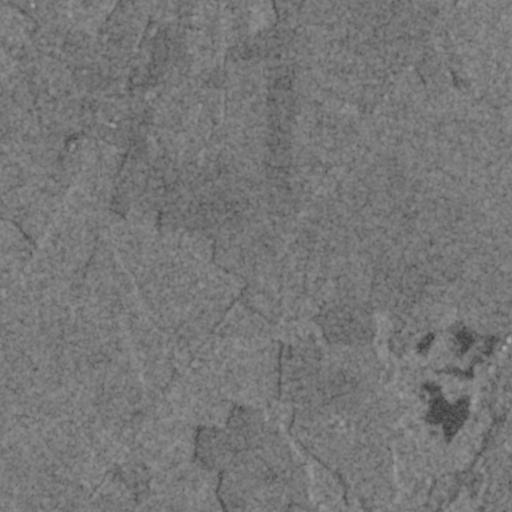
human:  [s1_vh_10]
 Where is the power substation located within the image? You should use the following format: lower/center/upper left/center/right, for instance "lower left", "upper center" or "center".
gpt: The power substation is located in the center of the image.
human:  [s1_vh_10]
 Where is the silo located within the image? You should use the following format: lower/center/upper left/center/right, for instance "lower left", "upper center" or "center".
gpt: The silo is located in the upper left of the image.
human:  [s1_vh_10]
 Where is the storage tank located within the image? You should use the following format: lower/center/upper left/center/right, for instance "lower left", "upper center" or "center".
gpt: The storage tank is located in the lower right of the image.
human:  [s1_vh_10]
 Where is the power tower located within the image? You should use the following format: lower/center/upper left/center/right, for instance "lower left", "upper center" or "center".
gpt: There is no power tower in the image.

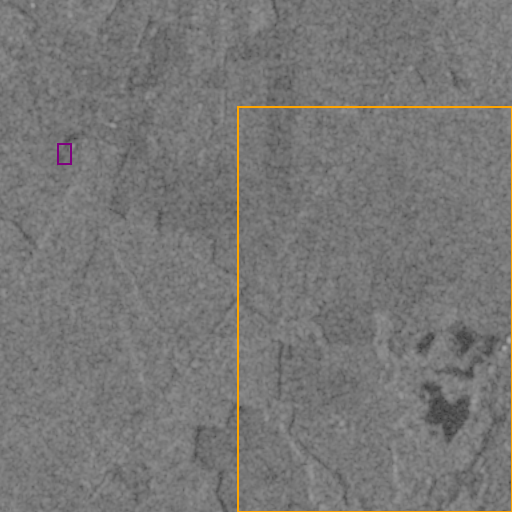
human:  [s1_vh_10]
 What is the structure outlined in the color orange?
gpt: The structure outlined in orange is a crop field.
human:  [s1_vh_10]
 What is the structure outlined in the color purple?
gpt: The structure outlined in purple is a building.
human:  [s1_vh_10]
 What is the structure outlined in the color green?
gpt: There is no green outline.